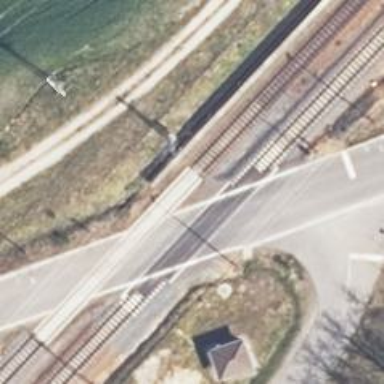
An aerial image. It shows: Railway track with contact lines for electrification.